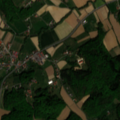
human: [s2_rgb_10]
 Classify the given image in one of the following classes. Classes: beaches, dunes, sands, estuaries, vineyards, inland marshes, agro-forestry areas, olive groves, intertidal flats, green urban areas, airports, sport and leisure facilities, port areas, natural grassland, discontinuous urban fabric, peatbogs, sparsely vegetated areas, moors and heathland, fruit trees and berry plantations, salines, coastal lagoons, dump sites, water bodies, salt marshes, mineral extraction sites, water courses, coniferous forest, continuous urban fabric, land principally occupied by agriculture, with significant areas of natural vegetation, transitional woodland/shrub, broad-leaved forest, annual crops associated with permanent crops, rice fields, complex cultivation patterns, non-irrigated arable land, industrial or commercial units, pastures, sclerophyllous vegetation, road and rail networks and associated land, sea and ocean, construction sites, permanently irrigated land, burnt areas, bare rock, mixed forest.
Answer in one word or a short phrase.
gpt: non-irrigated arable land, pastures, complex cultivation patterns, broad-leaved forest